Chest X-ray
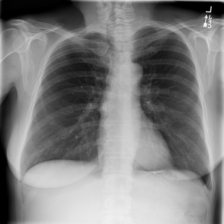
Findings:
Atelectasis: negative
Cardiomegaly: negative
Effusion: negative
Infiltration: negative
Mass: negative
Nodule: negative
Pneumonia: negative
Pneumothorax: negative
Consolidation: negative
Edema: negative
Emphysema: negative
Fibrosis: negative
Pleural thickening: negative
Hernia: negative